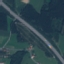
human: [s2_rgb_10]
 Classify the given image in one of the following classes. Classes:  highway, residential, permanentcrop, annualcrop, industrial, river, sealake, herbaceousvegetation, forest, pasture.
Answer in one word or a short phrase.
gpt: Highway